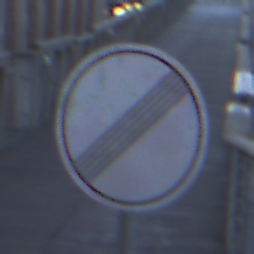
Verkehrszeichen: EndeSaemtlicherBegrenzungen
Umgebung: Outdoor, Urban
Tageszeit: SunriseSunset
Wetter: Clear
Licht: Natural
Jahreszeit: NotSpecified
Kontrast: MediumContrast